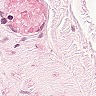
Metastatic tissue present: no